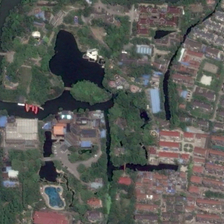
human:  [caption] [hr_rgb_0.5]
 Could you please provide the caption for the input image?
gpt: a lot of trees are planted in the park .

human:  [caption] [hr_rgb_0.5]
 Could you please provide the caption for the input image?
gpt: a lot of trees are planted in the park .

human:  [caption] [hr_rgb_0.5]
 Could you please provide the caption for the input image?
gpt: there are a lot of residential areas around the park .

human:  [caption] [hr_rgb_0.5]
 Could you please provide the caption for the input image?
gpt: there are a lot of residential areas around the park .

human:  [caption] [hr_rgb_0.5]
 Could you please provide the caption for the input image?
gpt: a lot of trees are planted in the park .